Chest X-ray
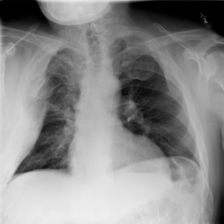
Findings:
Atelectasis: negative
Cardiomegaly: negative
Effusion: negative
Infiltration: negative
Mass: negative
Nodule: negative
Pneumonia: negative
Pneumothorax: negative
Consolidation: negative
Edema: negative
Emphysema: negative
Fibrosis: negative
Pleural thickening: positive
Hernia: negative